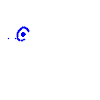
Particle: kaon